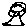
Label: tree